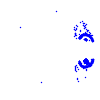
Particle: electron